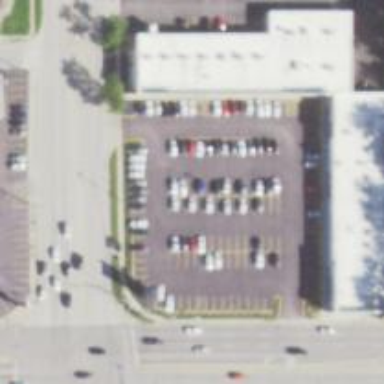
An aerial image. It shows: Retail area.